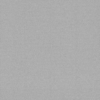
Label: dusty